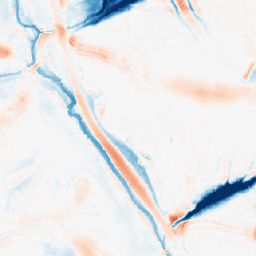
Category: morphological
Decomposition family: morphological
Decomposition parameters: operation: average
size: 20
Upsampling method: area
Upsampling parameters: scale: 4
Upsampling scale: 4